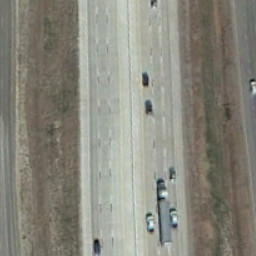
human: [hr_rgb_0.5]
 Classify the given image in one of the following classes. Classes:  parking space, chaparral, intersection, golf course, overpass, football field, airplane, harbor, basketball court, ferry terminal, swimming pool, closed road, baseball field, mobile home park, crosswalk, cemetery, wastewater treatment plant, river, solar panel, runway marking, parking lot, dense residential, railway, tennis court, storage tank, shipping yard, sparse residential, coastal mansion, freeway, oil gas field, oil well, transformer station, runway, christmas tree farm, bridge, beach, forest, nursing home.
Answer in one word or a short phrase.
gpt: freeway